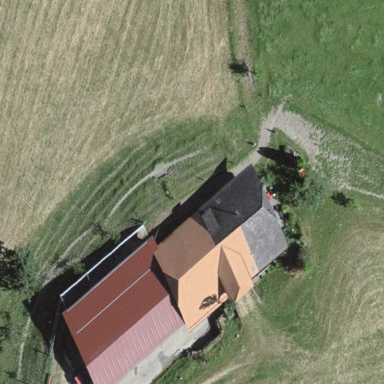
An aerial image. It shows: Farm building.